Question: This is a really odd one that has been annoying me for some time, I use CodeRush and Refactor Pro at home and at work, since the switch to Visual Studio 2010 I have been unable to use the keyboard shortcut (Ctrl+') for the Refactor/CodeRush context menu:

For a long time I blamed VS2010 or CodeRush/Refactor! Pro for the issue and just worked round it with the mouse. At some point in time I realised that if Notepad++ was open the shortcut key didn't work.
Depending on what type of file is loaded in Notepad++ alters the effect; for example, if I have an XML/HTML/XAML file open a tag and all of it's children are removed.
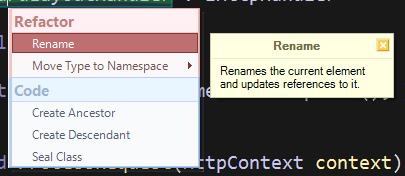
Answer: I have just tried Notepad++ v5.8.6 with some source files opened and IDETools 10.2.4 in Visual Studio 2010, Windows 7 and everything seems to work fine - the CTRL+' shortcut works as expected. Probably you might want to change the shortcut to something similar like CTRL+1 in the DevExpress\Options\IDE\Shortcuts options page.